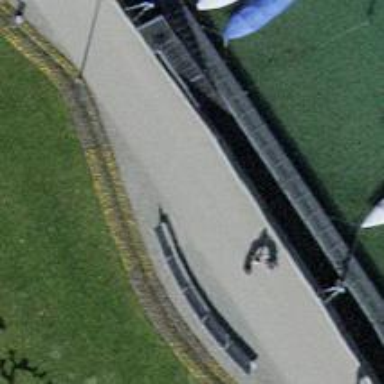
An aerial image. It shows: Brown bench.